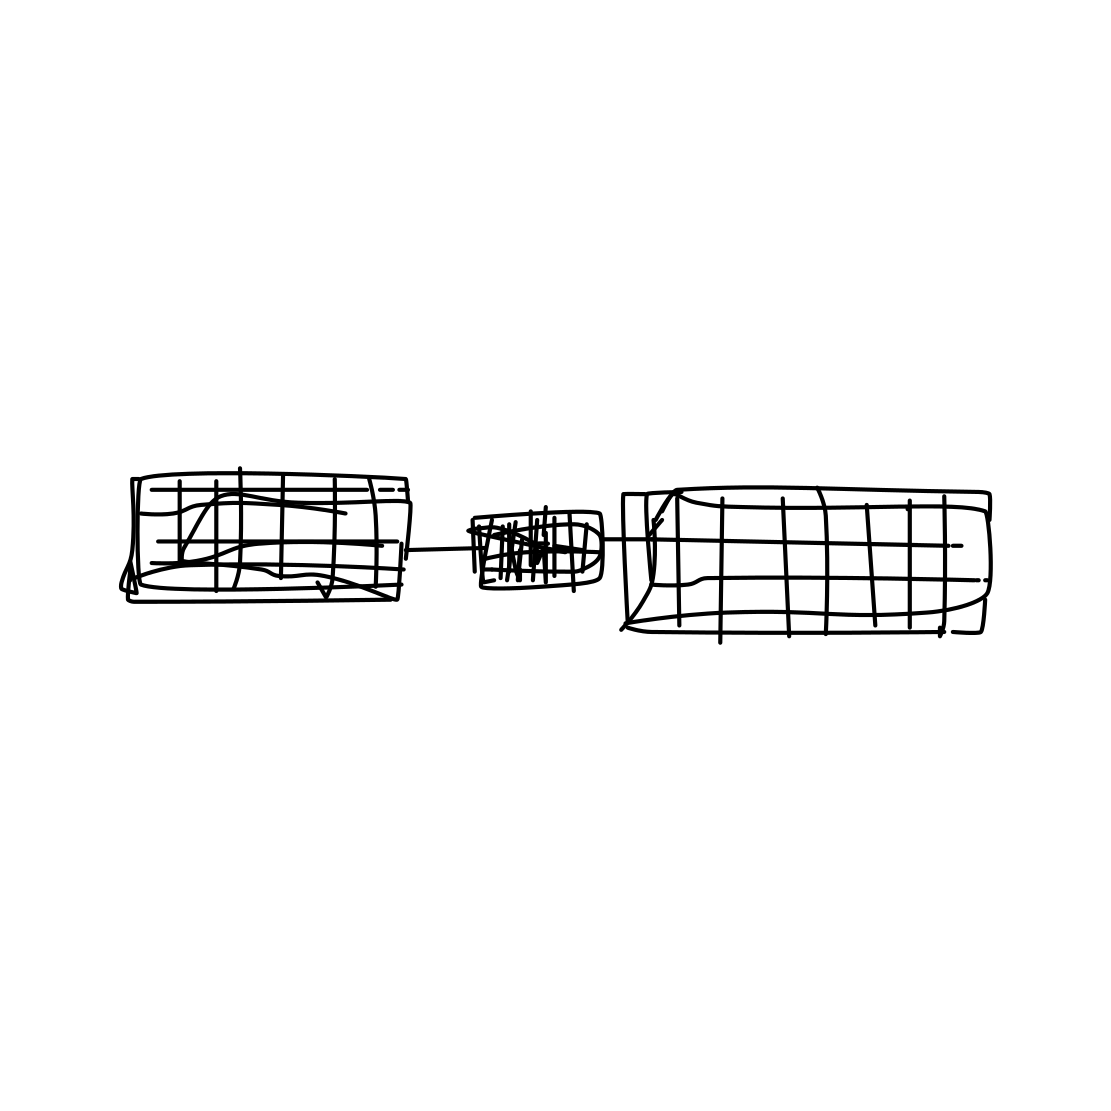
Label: satellite